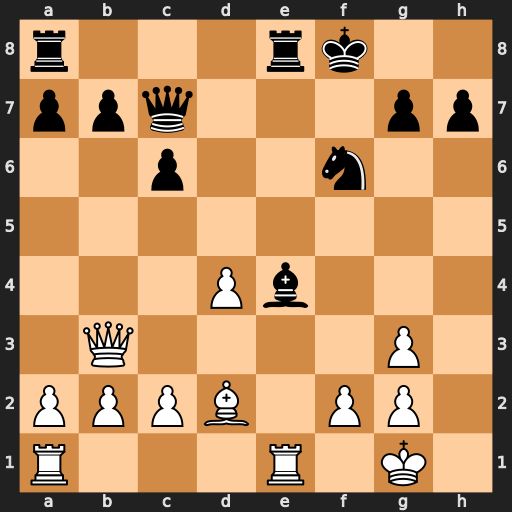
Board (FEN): r3rk2/ppq3pp/2p2n2/8/3Pb3/1Q4P1/PPPB1PP1/R3R1K1
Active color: w
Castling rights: -
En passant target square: -
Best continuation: Bb4+ c5 Bxc5+ Qxc5 dxc5